Question: I have a UIControl subclass which follows the UIAccessibilityContainer informal protocol: it returns NO to -isAccessibilityElement, delivers the correct -accessibilityElementCount and elements in the accessors.
Each UIAccessibilityElement which is created to represent an accessibility region is created successfully, and the frame is a 1:1 mapping of another CGRect I'm drawing.
E.g., I'm drawing into {94, 99}, {209, 350}} and the -accessibilityFrame on the UIAccessibilityElement is set to the same CGRect value.
However, when in landscape (or upside-down portrait) orientation, the frames (only for accessibility elements, drawing still works fine) are rotated incorrectly. The top-left point relative to the frame is always the corner top-left of the home button.
Here's a screenshot from the simulator:

As you can see, it's in landscape mode, and the frame is totally impossibly not what it's specifying.
Here's the code driving the creation of the elements:
'''
CGRect localRect = someCGRectVariable;
CGRect globalRect = CGRectOffset(localRect, CGRectGetMinX(self.accessibilityFrame), CGRectGetMinY(self.accessibilityFrame));
UIAccessibilityElement *accElem = [[UIAccessibilityElement alloc]initWithAccessibilityContainer:self];
accElem.isAccessibilityElement = YES;
accElem.accessibilityFrame = globalRect;
accElem.accessibilityHint = [NSString stringWithFormat:NSLocalizedString(@"xyz %@", nil), someName];
accElem.accessibilityTraits = UIAccessibilityTraitButton;
accElem.accessibilityLabel = nameValue;
'''
It looks to me like the rotation is busted, but I can't put my finger on it. It's worth noting that it works perfectly fine in portrait mode.
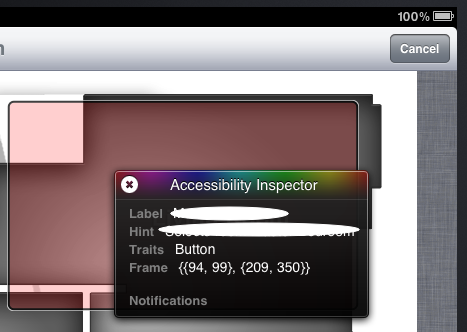
Answer: accessibilityFrame returns its answer in screen coordinates, without adjusting for device rotation.
Somewhere in Apple's docs it suggests you use [UIWindow convertRect:toWindow:] in this sort of case.